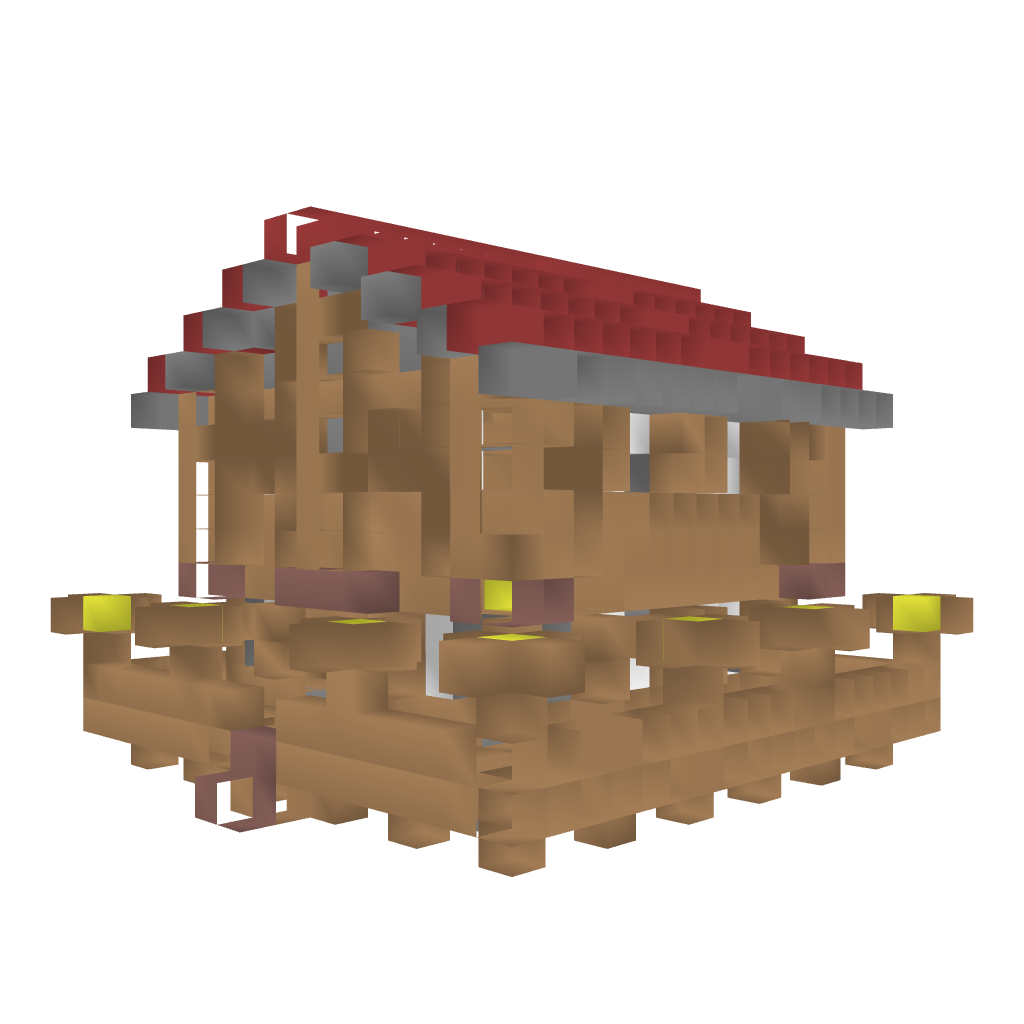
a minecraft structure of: Remedy's Shop bad low quality